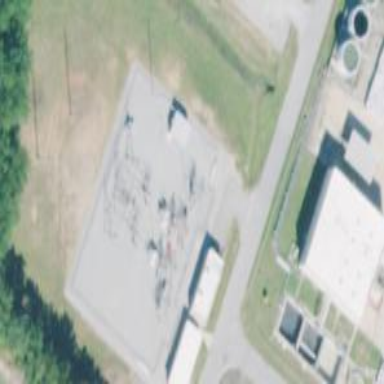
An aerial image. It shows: Industrial substation enclosed by fence.